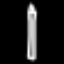
Label: pencil